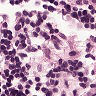
Metastatic tissue present: no